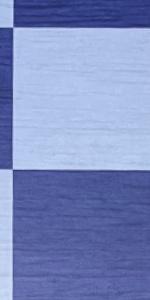
Label: Empty